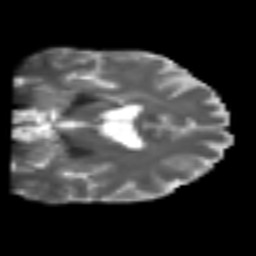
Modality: T2w
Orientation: coronal
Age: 59
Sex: male
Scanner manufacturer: siemens
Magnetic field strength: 3 T
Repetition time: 4.999 s
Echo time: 0.07946 s